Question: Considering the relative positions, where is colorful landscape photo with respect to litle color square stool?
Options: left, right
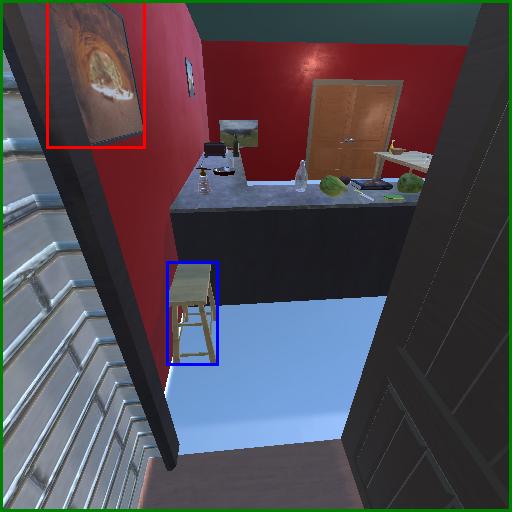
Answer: left